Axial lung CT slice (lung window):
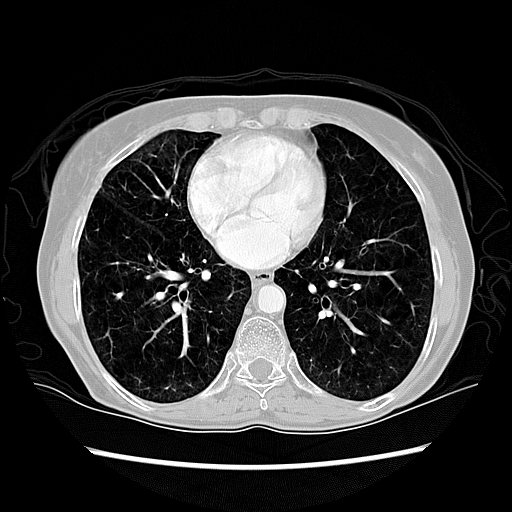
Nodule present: no